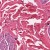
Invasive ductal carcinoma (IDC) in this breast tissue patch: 0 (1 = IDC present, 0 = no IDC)